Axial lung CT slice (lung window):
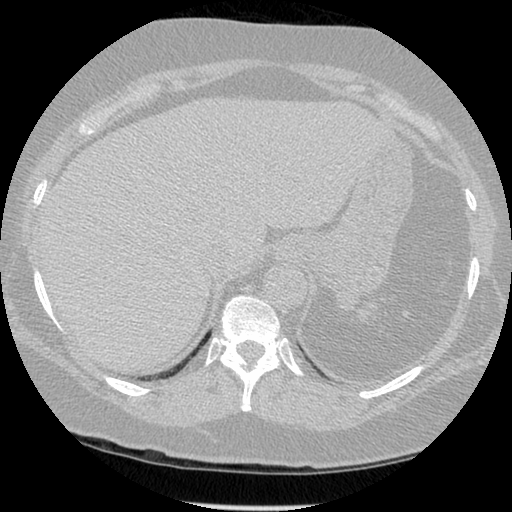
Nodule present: no